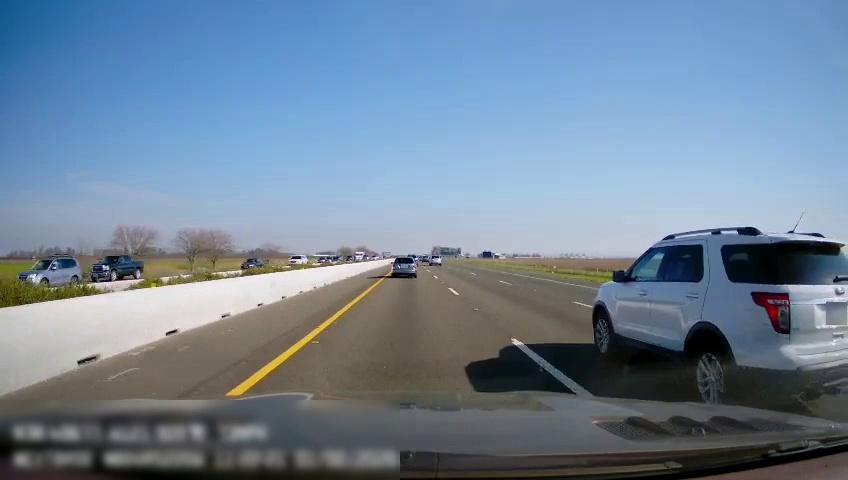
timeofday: Day
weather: Sunny
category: Drivable Space
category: Vehicles | SUV
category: Vehicles | Car
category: Vehicles | Car
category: Vehicles | Truck
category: Vehicles | SUV
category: Vehicles | Car
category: Vehicles | SUV
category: Vehicles | Bus
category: Lanes | Current Lane
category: Lanes | Alternate Lane
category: Lanes | Current Lane
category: Lanes | Alternate Lane
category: Lanes | Alternate Lane